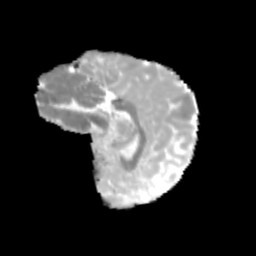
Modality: MD
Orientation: sagittal
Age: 10
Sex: female
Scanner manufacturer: siemens
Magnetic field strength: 3 T
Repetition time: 3.8 s
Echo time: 0.07 s